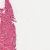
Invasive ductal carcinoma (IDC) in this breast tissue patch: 0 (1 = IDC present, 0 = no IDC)